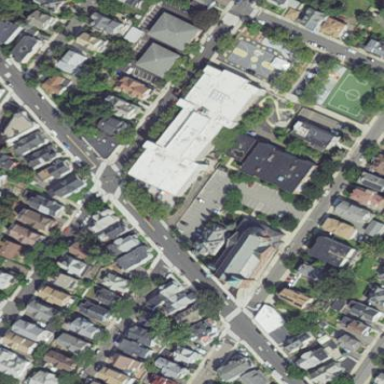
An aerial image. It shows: School building.